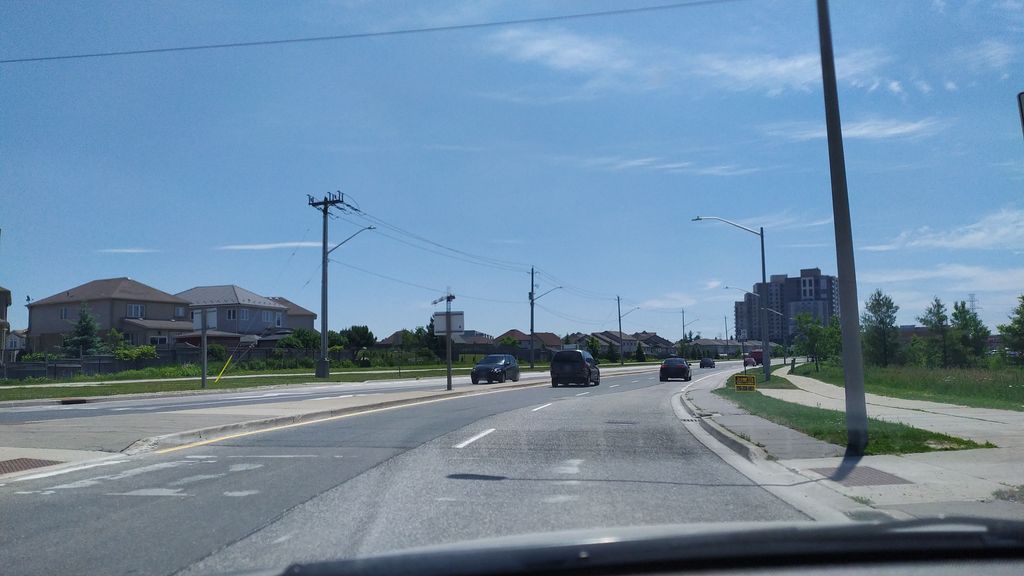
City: kitchener-waterloo